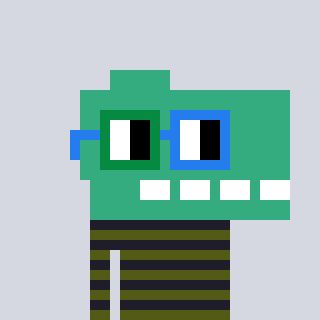
a pixel art character with square green and blue glasses, a dino-shaped head and a grayscale-colored body on a cool background